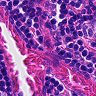
Metastatic tissue present: no